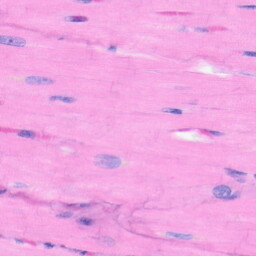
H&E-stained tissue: Heart